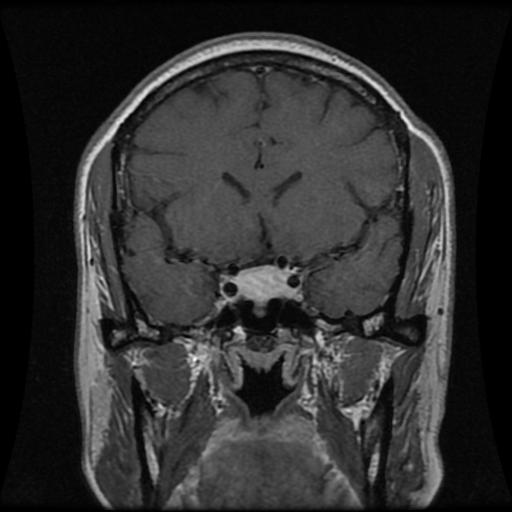
Label: pituitary